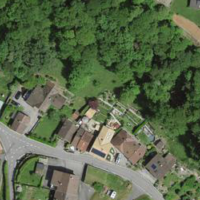
EUNIS habitat code: 55
Species observed at this site:
Lathyrus vernus
Oenothera glazioviana
Dioscorea communis
Corylus avellana
Campanula glomerata
Campanula trachelium